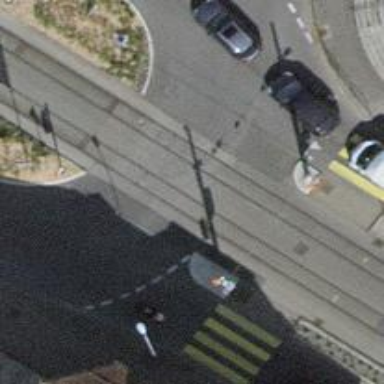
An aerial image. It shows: Asphalt road that is secondary route leading to roundabout.